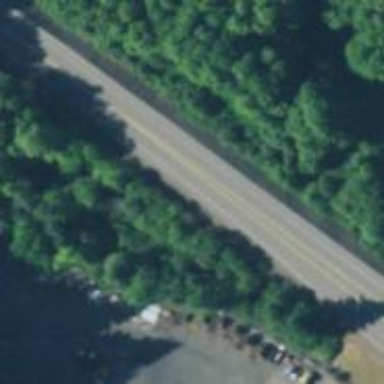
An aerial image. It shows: Asphalt road classified as trunk highway.